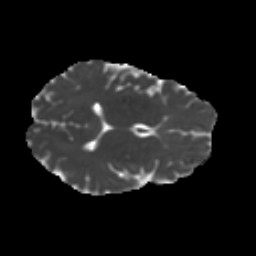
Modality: MD
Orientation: axial
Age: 51
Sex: female
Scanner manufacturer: ge
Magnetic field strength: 3 T
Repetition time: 7.8 s
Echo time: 0.0606 s